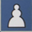
Piece: wP